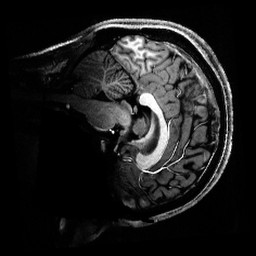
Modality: T1w
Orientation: sagittal
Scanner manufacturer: siemens
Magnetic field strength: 6.98 T
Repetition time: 5 s
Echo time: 0.00343 s